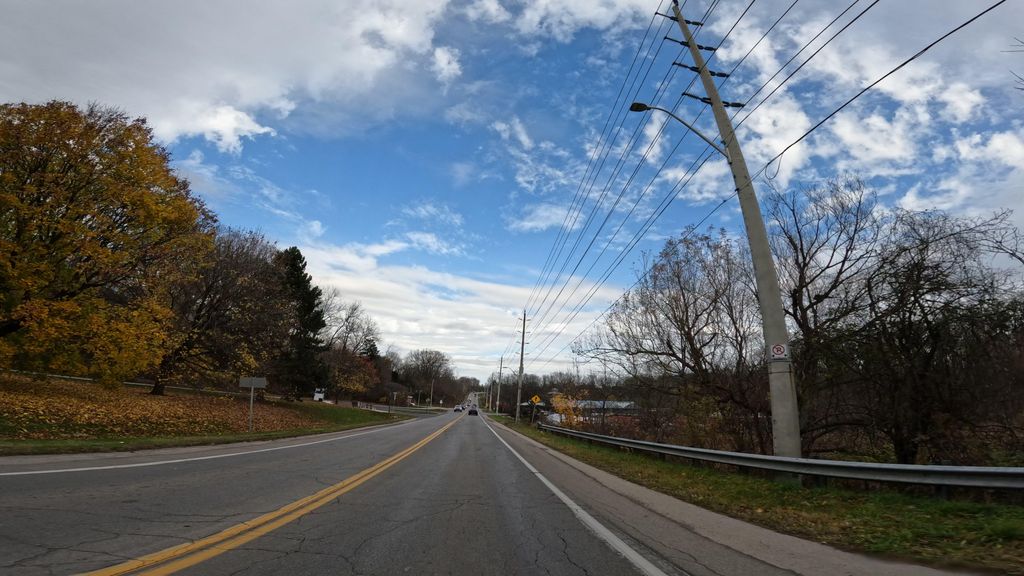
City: hamilton